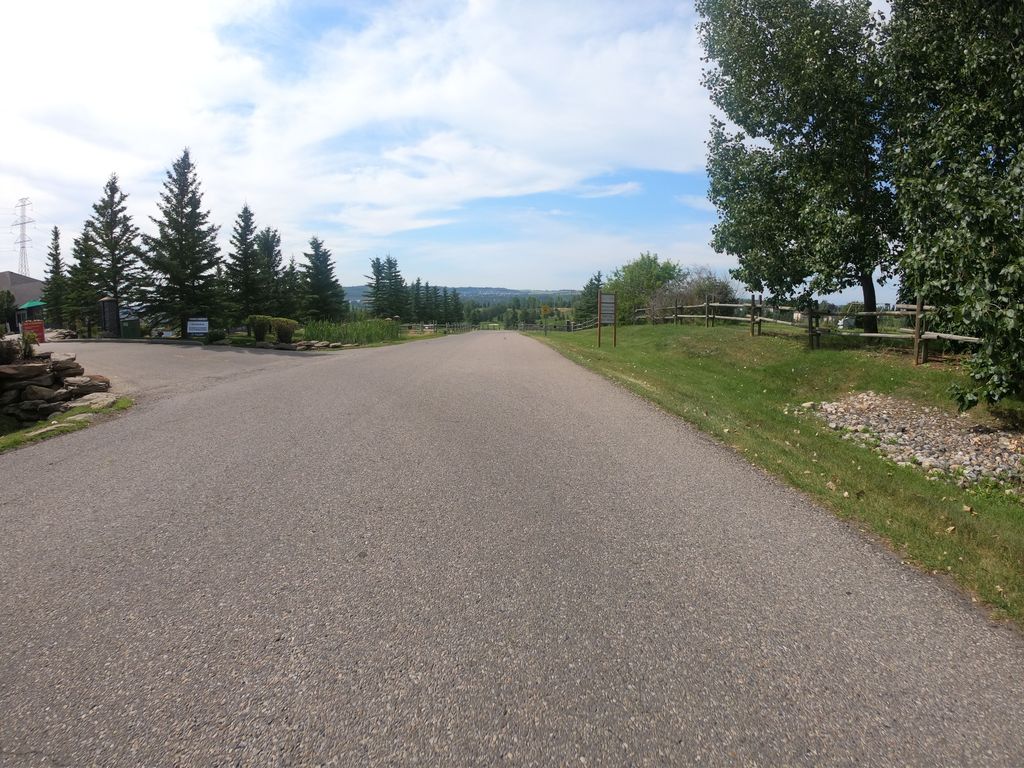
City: calgary